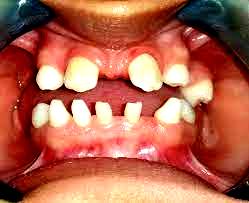
Condition: hypodontia